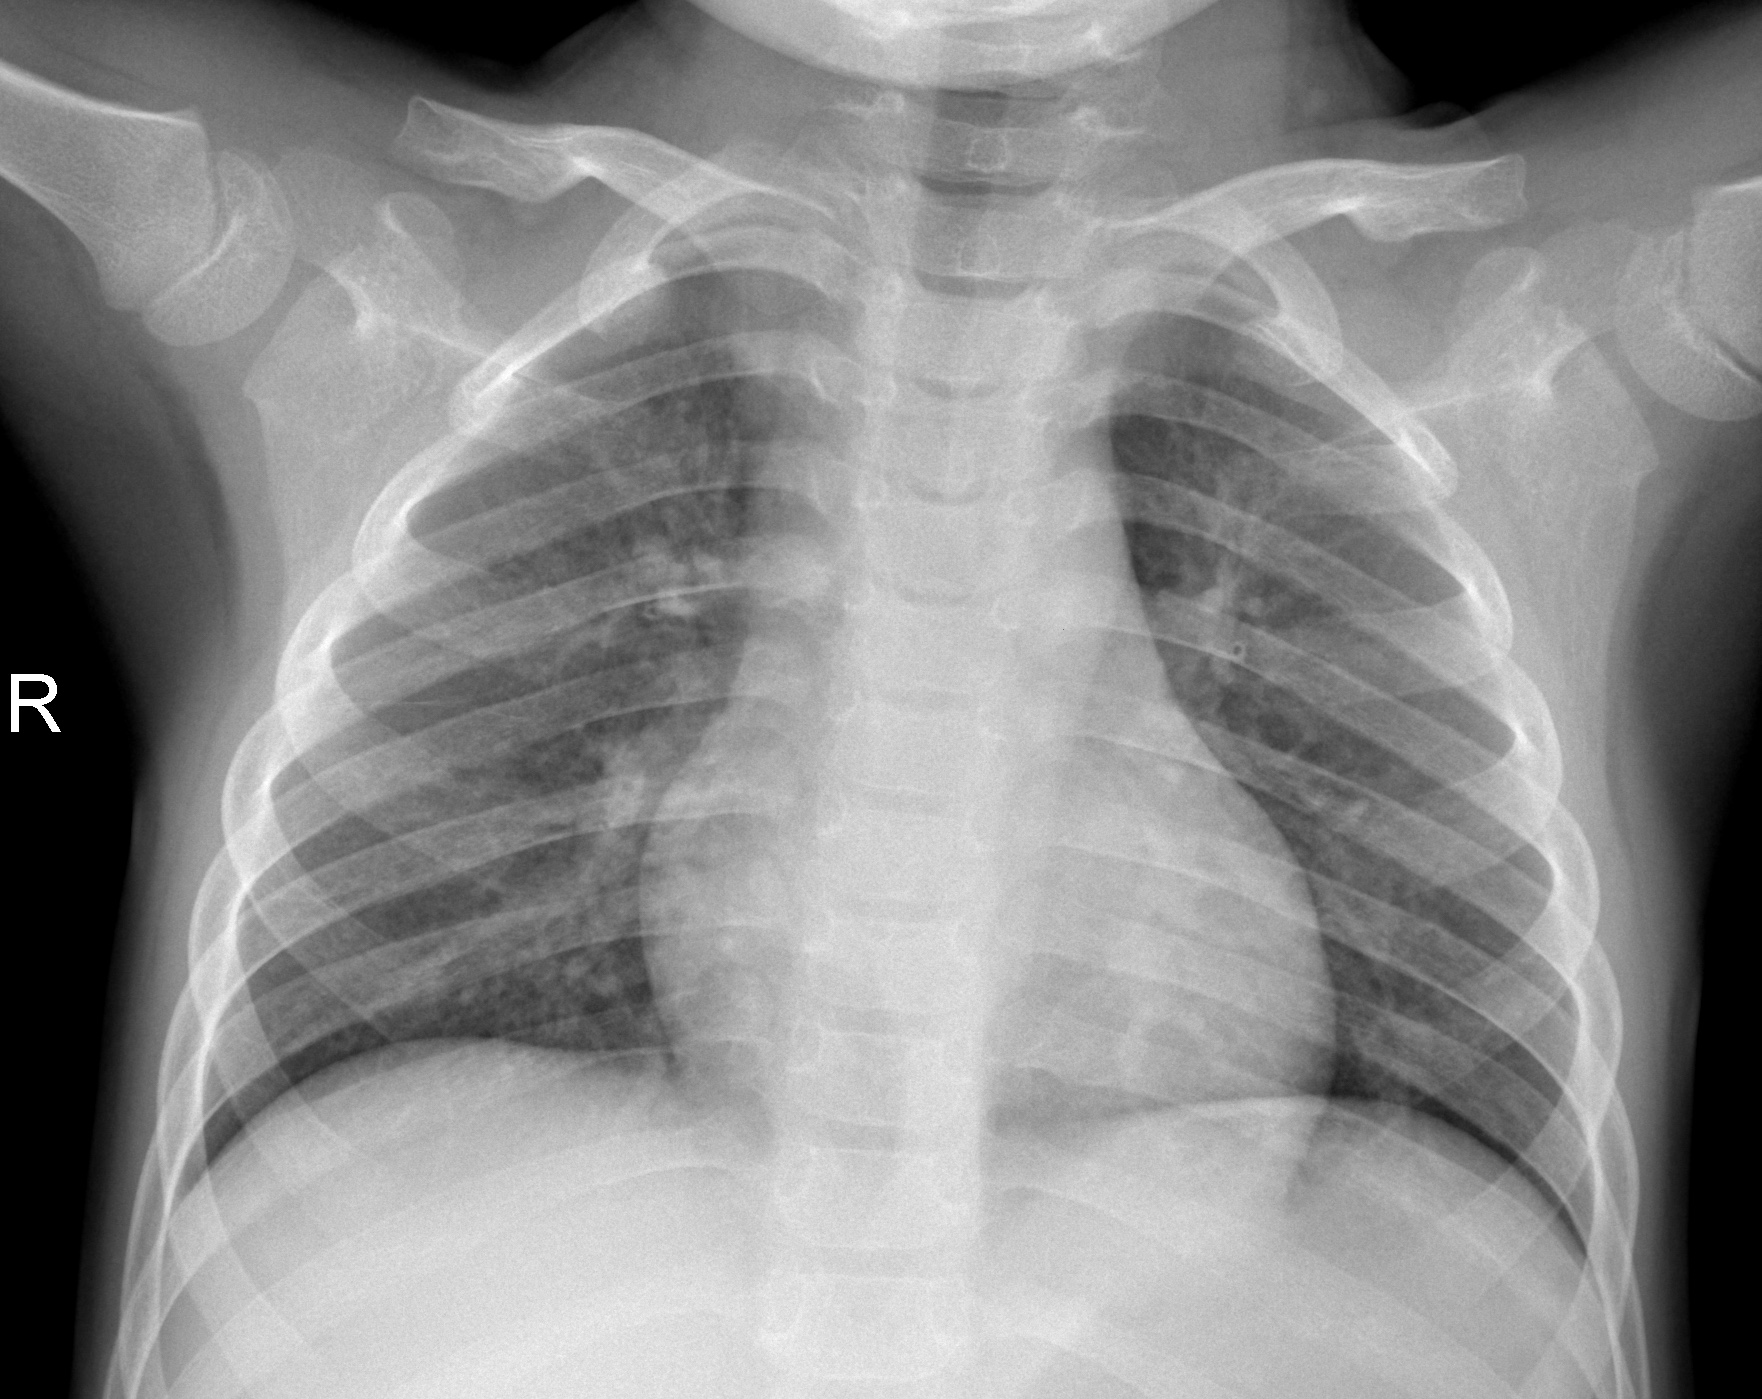
Diagnosis: NORMAL